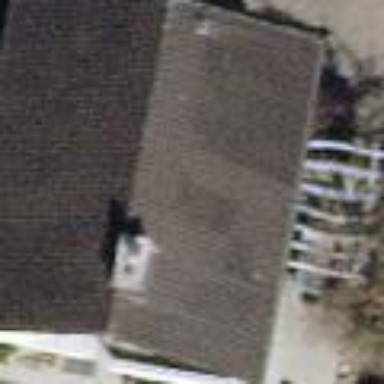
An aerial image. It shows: Building with tile roof.